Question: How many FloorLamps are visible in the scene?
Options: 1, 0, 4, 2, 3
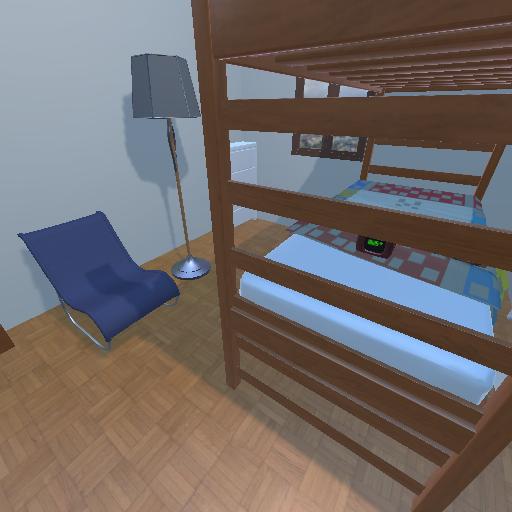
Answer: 1